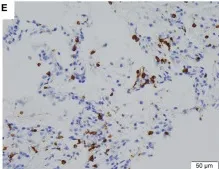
Histopathological and immunohistochemical staining of the lung tumor tissue sample. (D, E) IHC staining CD4 and CD8 expression on T cells of rebiopsy showed that CD8 was positive (about 10%), and CD4 was only infiltrated individually (400x). IHC, immunohistochemical; ALK, anaplastic lymphoma kinase; PD-L1, Programmed cell death 1 ligand 1.
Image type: pathology (immunostaining)